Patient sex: M
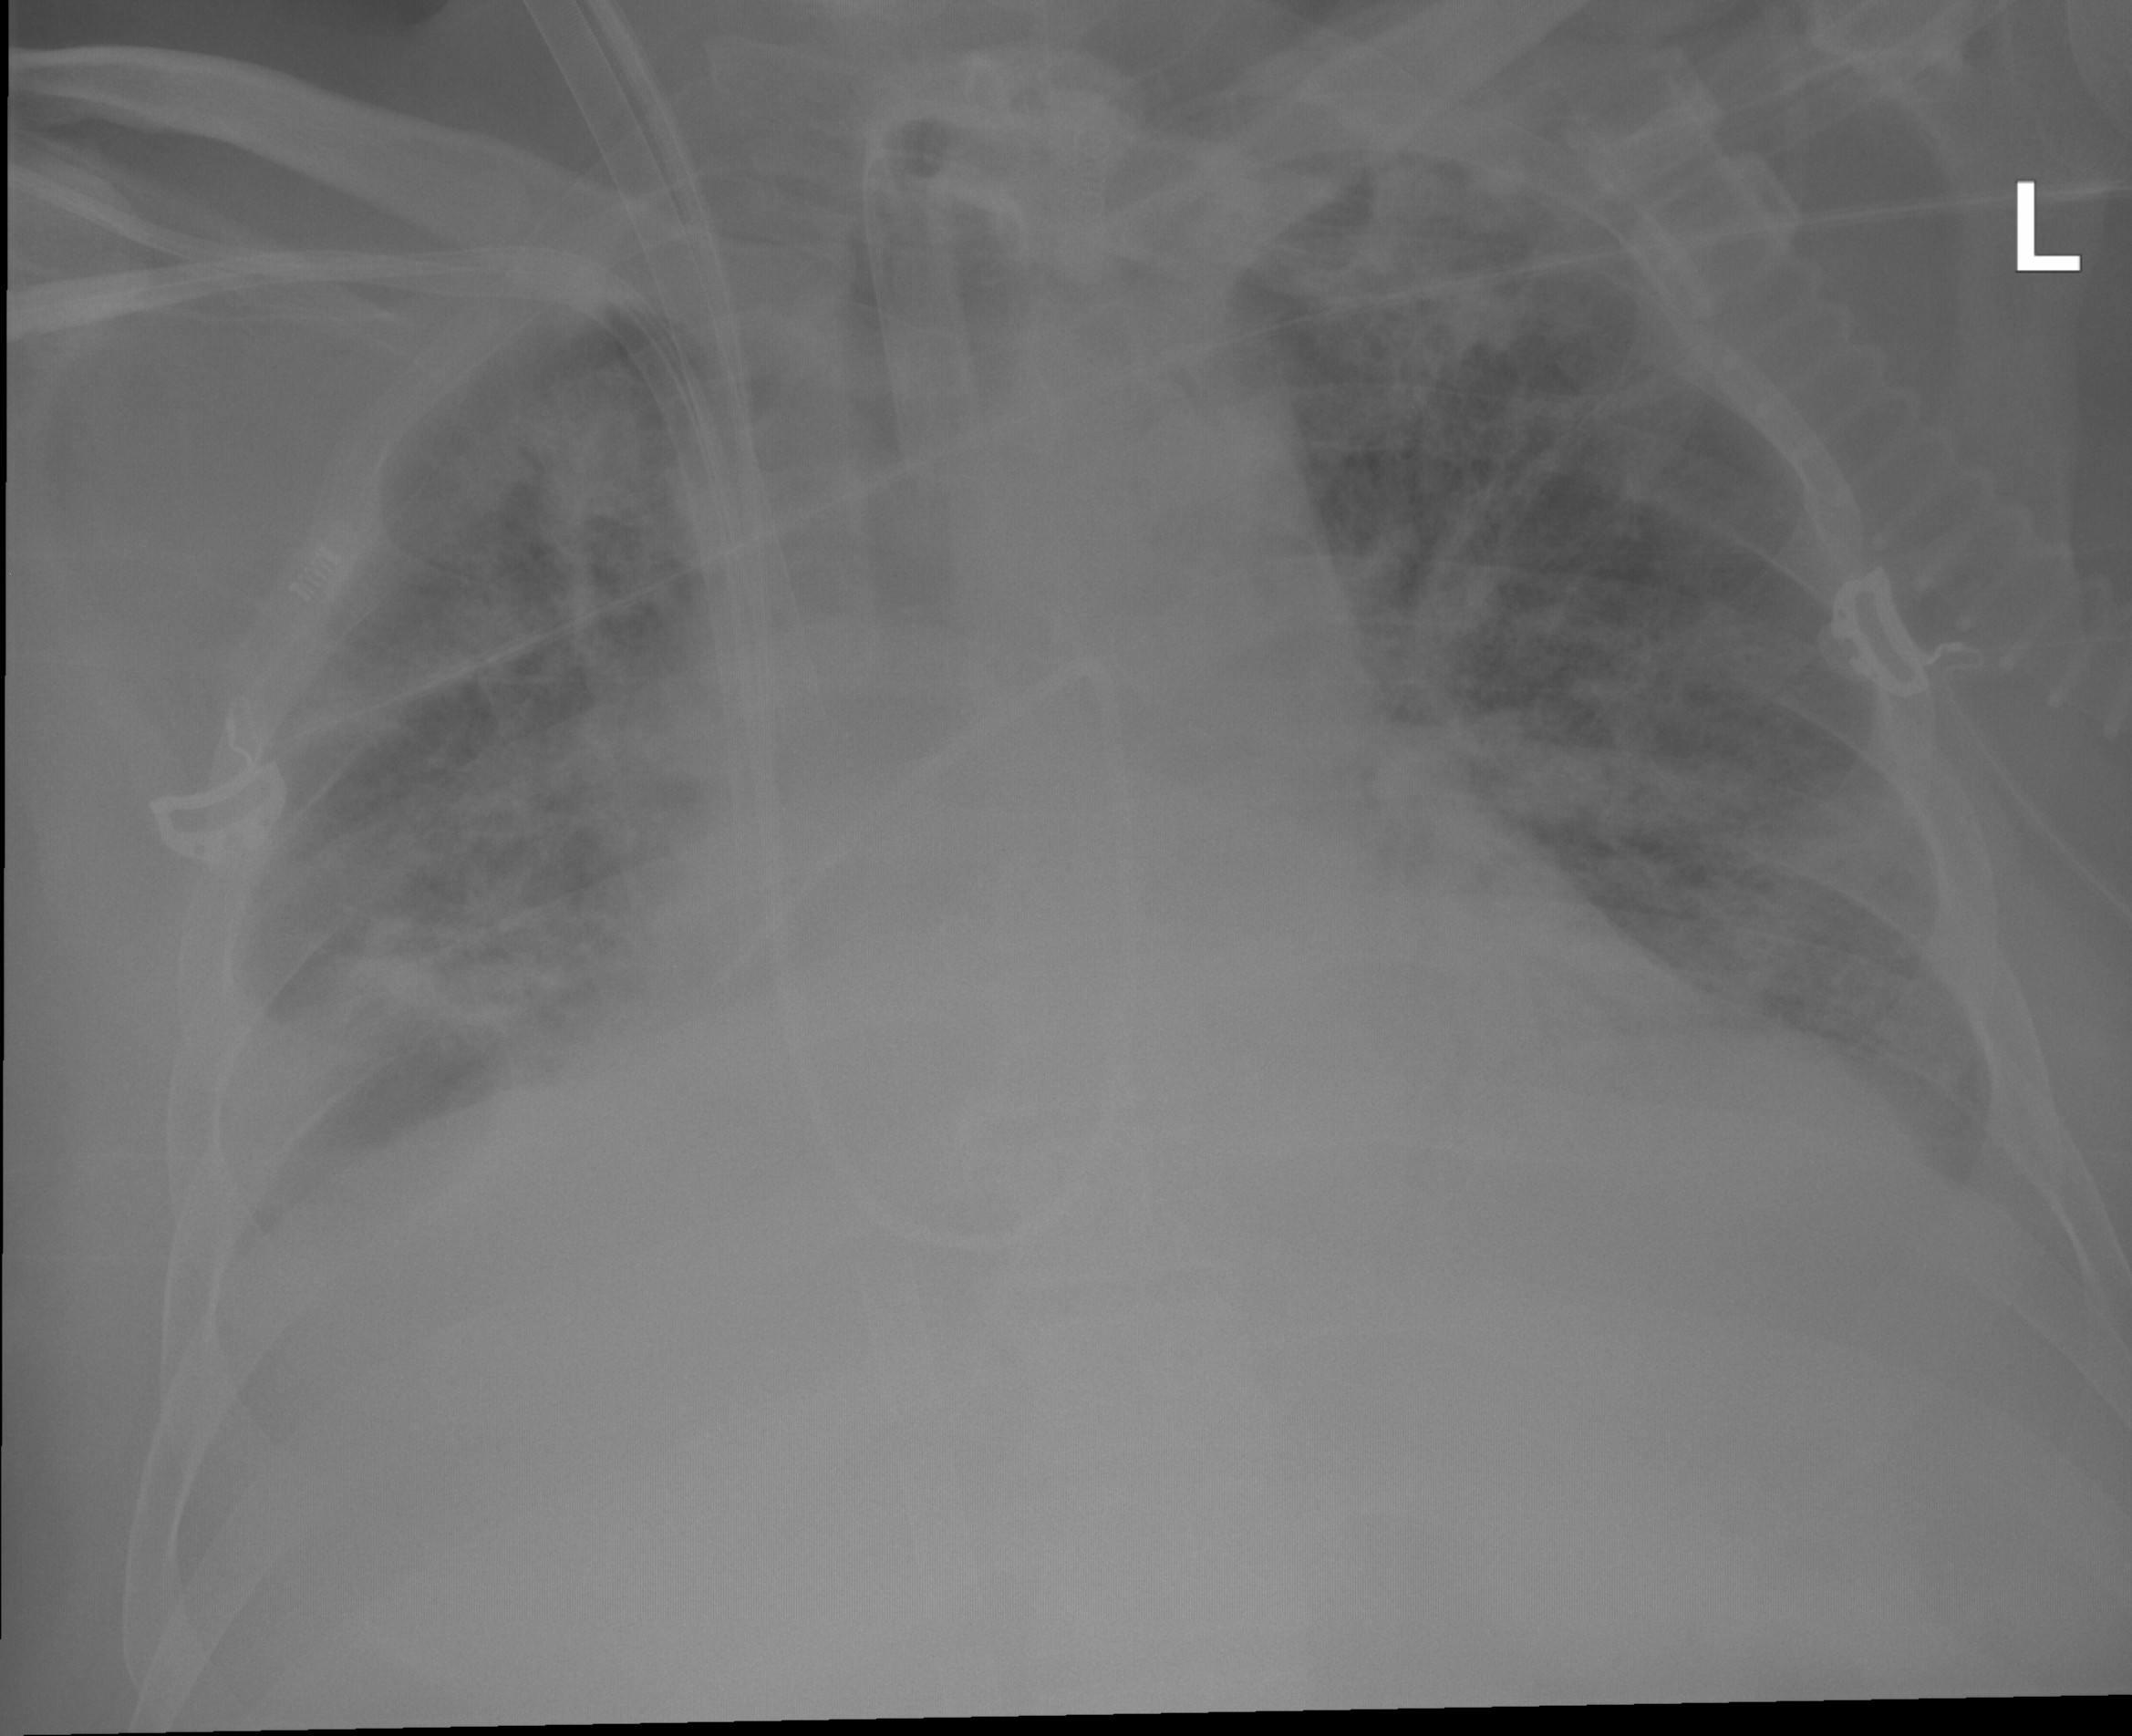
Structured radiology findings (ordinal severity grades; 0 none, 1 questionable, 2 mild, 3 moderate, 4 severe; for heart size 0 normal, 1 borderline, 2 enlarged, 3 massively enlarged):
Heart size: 1
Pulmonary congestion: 1
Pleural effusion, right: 0
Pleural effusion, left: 0
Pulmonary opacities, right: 2
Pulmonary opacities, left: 2
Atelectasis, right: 2
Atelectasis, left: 2